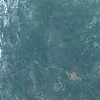
Label: land